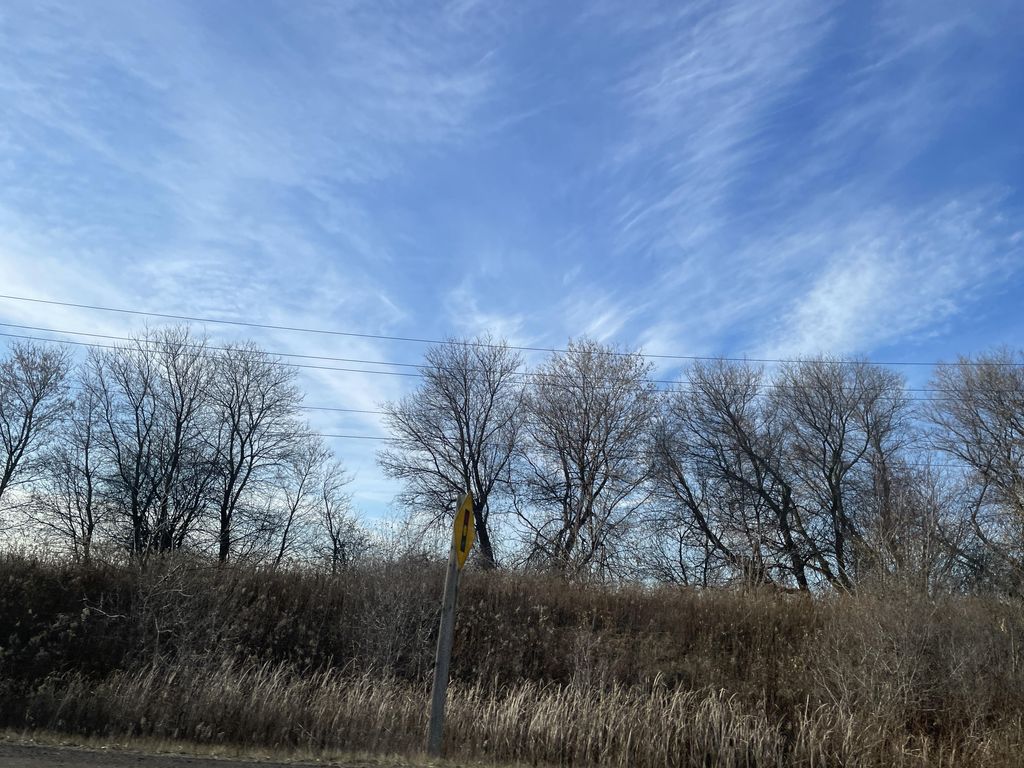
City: kitchener-waterloo